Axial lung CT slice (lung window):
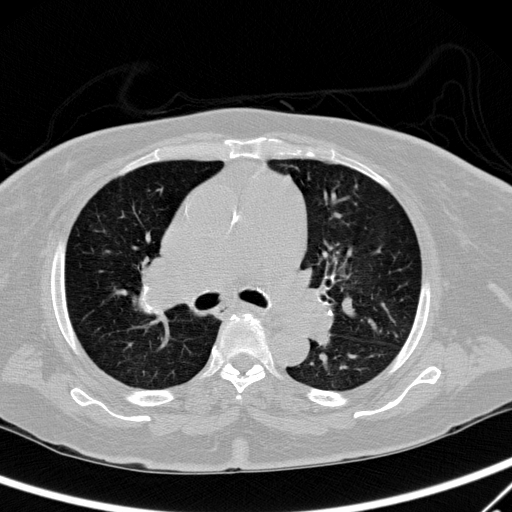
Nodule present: no